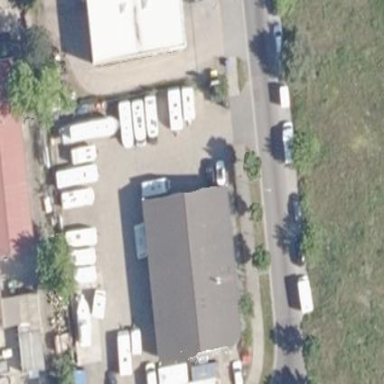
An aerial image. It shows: Car shop building.